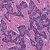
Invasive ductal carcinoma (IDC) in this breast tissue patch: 1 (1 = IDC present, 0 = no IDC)